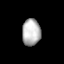
Tissue: lung
Cell type: Epithelial cells
Senescence score: 0.1891
Nuclear area (px): 473
Mean DAPI intensity: 185.958